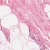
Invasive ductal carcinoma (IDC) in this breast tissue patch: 0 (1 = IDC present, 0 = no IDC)